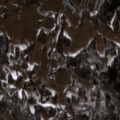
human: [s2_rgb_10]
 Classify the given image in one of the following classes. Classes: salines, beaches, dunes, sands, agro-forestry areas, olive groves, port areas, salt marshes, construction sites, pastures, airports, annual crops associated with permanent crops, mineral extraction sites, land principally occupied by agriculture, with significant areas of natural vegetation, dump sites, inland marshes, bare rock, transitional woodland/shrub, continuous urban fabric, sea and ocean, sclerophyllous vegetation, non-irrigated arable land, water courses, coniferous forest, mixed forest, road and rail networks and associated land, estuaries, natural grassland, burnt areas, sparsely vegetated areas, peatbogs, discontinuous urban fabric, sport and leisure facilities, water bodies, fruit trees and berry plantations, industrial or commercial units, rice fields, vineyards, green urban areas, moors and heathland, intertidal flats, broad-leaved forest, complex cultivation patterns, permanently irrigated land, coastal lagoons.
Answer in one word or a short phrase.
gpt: discontinuous urban fabric, complex cultivation patterns, land principally occupied by agriculture, with significant areas of natural vegetation, mixed forest, transitional woodland/shrub